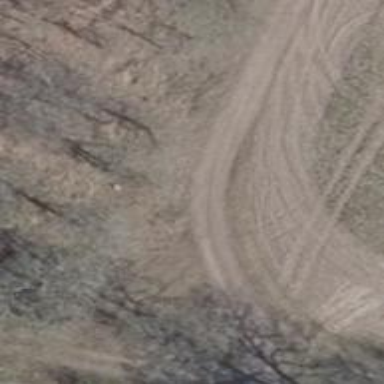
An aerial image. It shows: Sandy track with grade3 tracktype.